Field crop: tomato
Growth stage: 1
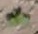
Species: solanum